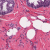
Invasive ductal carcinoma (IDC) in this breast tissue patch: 1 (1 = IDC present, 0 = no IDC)